Interaction volume radius: 10 \u00c5
Interaction volume height: 20 \u00c5
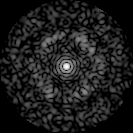
Disorder parameter: 0.7586